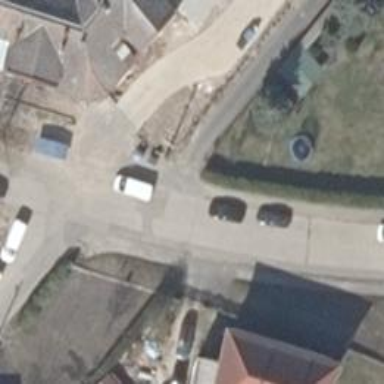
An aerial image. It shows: Residential road with concrete surface.